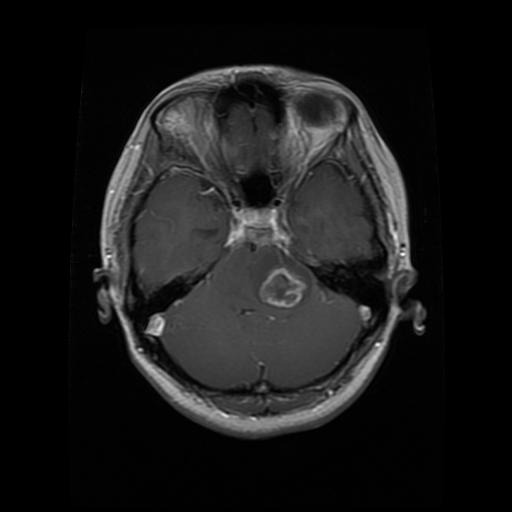
Label: glioma